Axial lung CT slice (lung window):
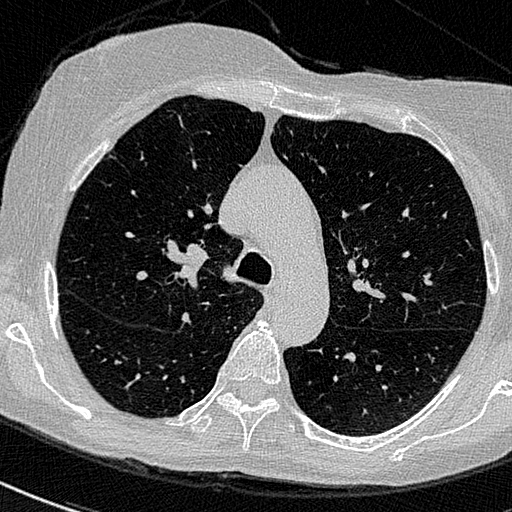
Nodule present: no